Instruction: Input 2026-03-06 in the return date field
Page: home
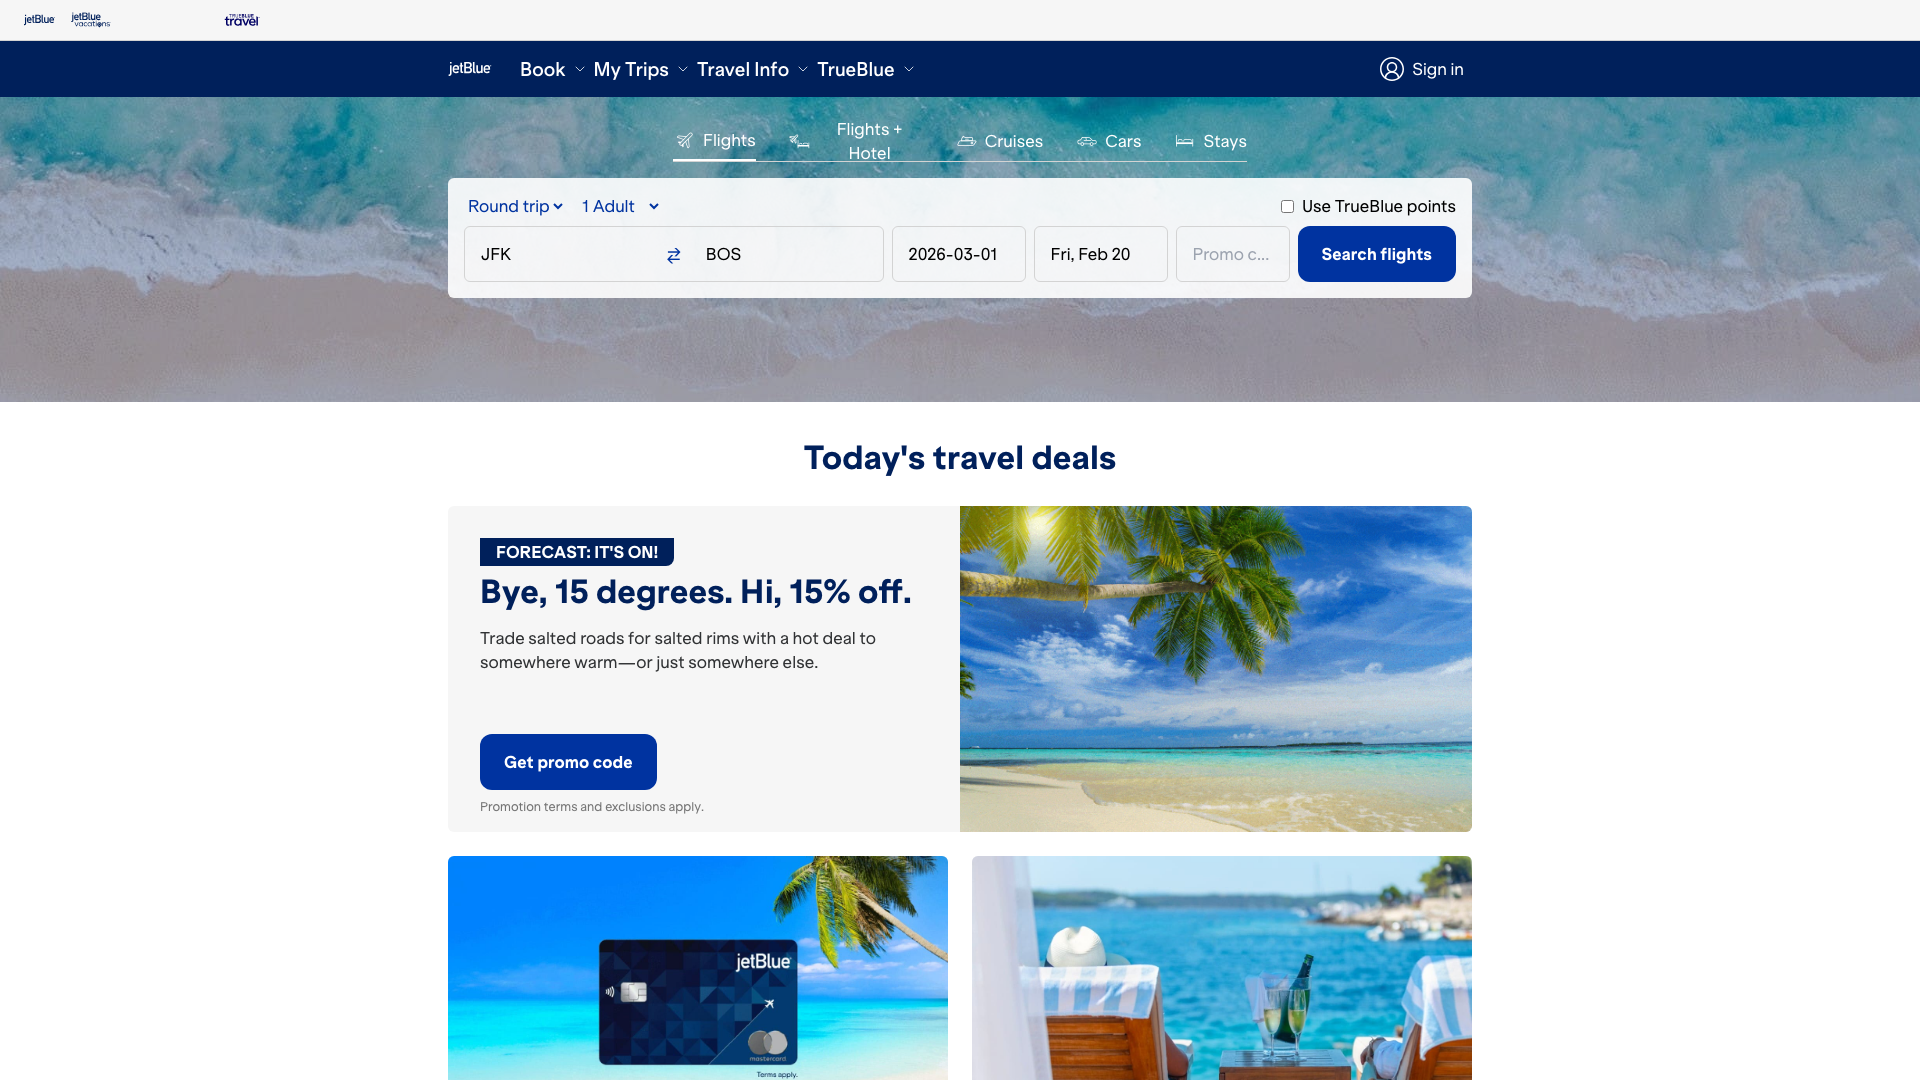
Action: type